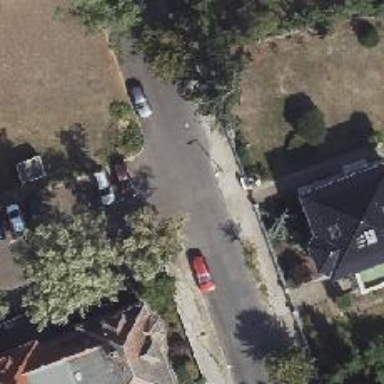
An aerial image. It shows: Residential road with asphalt surface. There are sidewalks on both sides. There is parallel on-street parking available on both sides of the road.